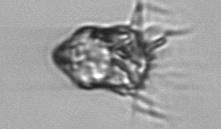
Label: Strombidium_inclinatum